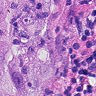
Metastatic tissue present: yes